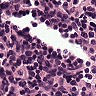
Metastatic tissue present: no